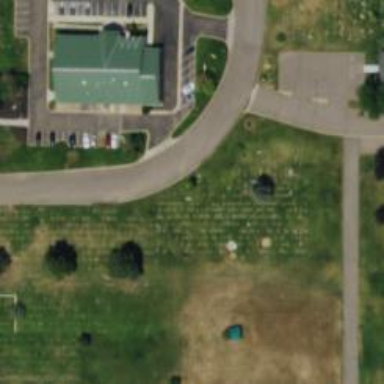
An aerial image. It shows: Historic memorial.